\textbf{В этой задаче погрешности оценивать не требуется!} Этой задаче отвечает программа PE2. Задачи про колебания легко решать аналитически, если они описываются линейными уравнениями. Найти нелинейные поправки уже намного сложнее. В этой задаче мы исследуем их численно. Для экспериментального наблюдения нелинейных колебаний можно использовать следующую установку. В центре упругого жгута закреплен магнитный брусок, момент инерции которого $I = 5 \cdot 10^{-5}~\text{кг} \cdot \text{м}^2$. При отклонении бруска от равновесия на угол $x$ (в радианах), на него действует возвращающий момент сил $M(x) = k_1 x + k_3 x^3$, где $k_1 = 6 \cdot 10^{-2} ~\text{Н} \cdot \text{м}$, $k_3 = 4 \cdot 10^{-2}~\text{Н} \cdot \text{м}$. Для возбуждения колебаний на брусок можно воздействовать магнитным полем, которое создается катушками с током (см. рисунок).  В этой задаче мы будем исследовать колебания, численно решая соответствующие дифференциальные уравнения. Для этого вам предоставлена программа. В ней можно задать параметры уравнения и начальные условия. При нажатии на кнопку "Построить численное решение" oна выведет график решения — зависимость координаты от времени для соответствующей части задачи. Отдельные участки этого графика можно увеличивать (для этого нажмите на кнопку под графиком с изображением лупы и всплывающей надписью Zoom to Rectangle, а затем выделить нужный участок графика), чтобы считать значения с нужной точностью. Вернуться к предыдущему виду графика, нажмите на стрелку (<-), а если это не сработает — постройте численное решение заново. Численные данные можно вводить в программу с помощью окон справа. Общий для всех частей блок позволяет задать начальное значение координаты ($x_0$) и ее производной по времени ( скорости $v_0$). Кроме этого, вы можете задать полное время $T$ (в секундах), на котором определено решение (тогда решение будет найдено на интервале времени $0< t В каждой из частей задачи вы можете задать параметры соответствующего уравнения. Смысл этих параметров объясняется в соответствующих частях. Названия переменных приведены рядом с соответствующими полями (Omega — $\Omega$, omega — $\omega$, Epsilon — $\varepsilon$, w0 — $\omega_0$, Gamma — $\gamma$, mu — $\mu$). \textbf{При решении всех пунктов задачи указывайте используемые значения параметров и начальных условий!}
Часть А. Свободные колебания (4 балла)
Запишите уравнение колебаний бруска без учета трения и внешних сил в виде $$ $$ $$ \ddot{x} + \omega_0 ^2 x + \varepsilon x^3 = 0. $$ Укажите численные значения частоты свободных гармонических колебаний малой амплитуды $\omega_0$ и параметра нелинейности $\varepsilon$. \textbf{Далее в этом части мы будем исследовать записанное выше уравнение с найденными вами параметрами!}
Снимите зависимость периода от амплитуды колебаний $T(A)$. Опишите методику (какие начальные условия и времена использовали, по каким формулам определяли период). Исследуйте диапазон амплитуд, при которых период меняется не более чем на 10%. Проведите не менее 15 измерений при различных значениях амплитуды.
При достаточно малых амплитудах зависимость периода от амплитуды имеет вид $$ $$ $$ T = T_0 (1 + \alpha A^n). $$ T = T_0 (1 + \alpha A^n). $$ T = T_0 (1 + \alpha A^n). $$ $$ T = T_0 (1 + \alpha A^n). $$ $$ T = T_0 (1 + \alpha A^n). $$ Здесь $T_0$ — период колебаний малой амплитуды. Определите из ваших данных параметры $\alpha$, $n$.
При достаточно малой амплитуде колебаний зависимость угла от времени имеет вид $$ $$ $$ x = a \cos \omega t + b \cos 3 \omega t. $$ x = a \cos \omega t + b \cos 3 \omega t. $$ x = a \cos \omega t + b \cos 3 \omega t. $$ $$ x = a \cos \omega t + b \cos 3 \omega t. $$ $$ x = a \cos \omega t + b \cos 3 \omega t. $$ Исследуйте зависимость амплитуды гармоники утроенной частоты $b$ от амплитуды колебаний $A$. Исследуйте ту же область амплитуд $A < 0.5$ и определите как можно точнее значение $b$ для 5 различных амплитуд. \textit{Примечание:} Исследуемый эффект достаточно мал. Убедитесь, что вы проводите вычисления и измерения с достаточной точностью, чтобы его качественно наблюдать. При необходимости вы можете уменьшить шаг по времени для численного решения.
Часть B. Вынужденные колебания (3.5 балла) Пусть теперь на магнитный брусок действует внешний момент сил, амплитуда которых задается параметром $f$, частота $\Omega$. Tогда уравнение движения будет иметь вид. $$ \ddot{x} + 2 \gamma \dot {x}+ \omega_0^2 x + \varepsilon x^3 = f \cos \Omega t $$ Здесь мы учитываем еще и вязкое трение, величина которого задается постоянной $\gamma$. В этой части вам неизвестны значения параметров $\omega_0$, $\gamma$ и $\varepsilon$, но вы можете регулировать амплитуду $f$ и частоту приложенного внешнего момента, а также начальные условия.
Известно, что при малых амплитудах $b = \beta A^3$. Определите по вашим данным коэффициент $\beta$.
Как можно точнее определите значения $\omega_0$, $\varepsilon$, $\gamma$. Предположим, что результирующее установившееся колебание можно с разумной точностью описать функцией $$ x(t) = A \cos (\Omega t + \varphi). $$ Тогда величину $\varphi$ будем называть сдвигом фаз колебаний (по отношению к внешнему воздействию). Не ограничивая общности можно считать, что $- \pi < \varphi \leq \pi$.
Выберем значение $f = 25 ~\text{c}^{-2}$. Постройте графики зависимости амплитуды колебаний и сдвига фаз от частоты. Для сравнения на тех же графиках постройте аналогичные теоретические зависимости без учета нелинейности. Когда амплитуда внешнего момента сил $f$ достаточно велика, становятся существенными нелинейные слагаемые. Из-за этого в области вблизи резонанса одному набору параметров $f$, $\Omega$ может отвечать несколько значений амплитуды колебаний. То установившееся колебание, которое фактически установится, зависит от начальных условий. Это аналогично явлению гистерезиса в магнетизме.
Часть C. Параметрические колебания (4.5 балла) Рассмотрим колебания, для которых частота немного меняется со временем (то есть $\mu \ll 1$), они описываются уравнением $$ \ddot{x} +\omega_0^2 (1 + \mu \cos \Omega t)x = 0. $$ При определенных значениях $\mu$ и $\Omega$ амплитуда колебаний будет экспоненциально расти, при каких-то оставаться ограниченной. Используйте в этой части численное значение $\omega_0 = 20 ~\text{c}^{-1}$. До пункта C5 считайте, что трения и нелинейности нет ($\varepsilon = 0$, $\gamma = 0$ в параметрах уравнения в программе).
Выберите значение $f = 80 ~\text{c}^{-2}$. Постройте график зависимости амплитуды результирующих колебаний от частоты. Укажите область частот, в которой наблюдается гистерезис (то есть два значения амплитуды при одной и той же частоте).
Наиболее быстрый рост амплитуды колебаний наблюдается при частоте $\Omega \approx 2 \omega_0$. Определим отклонение от резонансной частоты $\delta = \Omega - 2 \omega_0 $. Амплитуда колебаний будет возрастать, если $\delta$ не слишком велико. На плоскости $\delta$, $\mu$ изобразите область, где амплитуда колебаний растет. Рассматривайте область $\mu \ll 1$, $\delta \ll \omega_0$.
Определите уравнение для границы области $\delta(\mu)$. Запишите уравнение и найдите его параметры.
В области параметрического резонанса зависимость амплитуды от времени имеет вид $A \sim e^{s t}$. Определите зависимость параметра $s$ от относительного изменения частоты $\mu$ и отстройки по частоте $\delta$. Используя численные данные, найдите форму зависимость $s(\mu,\, \delta)$ и определите ее параметры. Подсказка: может быть полезным изучить зависимость $s (\mu)$ при постоянной частоте $\delta$ для нескольких значений $\delta$. При этом зависимость $s^2$ от $\mu^2$ имеет очень простой вид.
Амплитуда колебаний растет также и вблизи области $\Omega \approx \omega_0$, при достаточно малых $\delta = \Omega - \omega_0$. Найдите границы области, при которой возможен рост амплитуды $\delta ( \mu)$. Изобразите эту область на плоскости $\delta$, $\mu$. Определите уравнение этой границы. (Подсказка: зависимость $\delta (\mu)$ имеет степенной вид.) В области резонанса в линейном приближении амплитуда колебаний растет неограниченно. Поэтому амплитуда установившихся колебаний определяется нелинейными слагаемым, и нам нужно рассмотреть полное уравнение $$ \ddot{x} +2 \gamma \dot{x} + \omega_0^2 (1 + \mu \cos \Omega t)x + \varepsilon x^3 = 0. $$
Часть D. Маятник с вязким трением (1 балл) Математический маятник представляет собой груз, закрепленный на невесомом стрежне. Стержень может свободно вращаться вокруг некоторой оси. К маятнику приложен некоторый постоянный момент силы. Тогда угол отклонения маятника от равновесия $x$ удовлетворяет уравнению $$ \ddot{x} + 2 \gamma \dot{x} + \omega_0^2 \sin x = f. $$ Здесь $\omega_0 = 20 \text{с}^{-1}$ — частота малых колебаний, а величина $f$ пропорциональна моменту внешних сил. При достаточно больших значениях $\gamma$ возможен режим движения, при котором маятник вращается с постоянной средней угловой скоростью.
Пусть $\gamma = 0.2 ~\text{c}^{-1}$, $\varepsilon = 450 ~ \text{c} ^{-2}$. Нарисуйте на плоскости $\mu$, $\delta = \Omega - 2 \omega_0$ область, в которой амплитуда колебаний растет. Для $\delta = 0$ и $\mu = 0.05$ найдите амплитуду установившихся колебаний, а также время оцените время, за которое они устанавливаются.
В случае $\gamma = \omega_0/ 2$ найдите минимальное значение $f_0$, при котором возможно такое движение. (Начальный угол отклонения и начальную угловую скорость маятника считайте равными нулю.) При $f- f_0 \ll f_0$ зависимость средней угловой скорости от приложенного момента имеет вид $\langle \omega \rangle \sim (f - f_0)^\alpha$. Найдите значение постоянной $\alpha$.
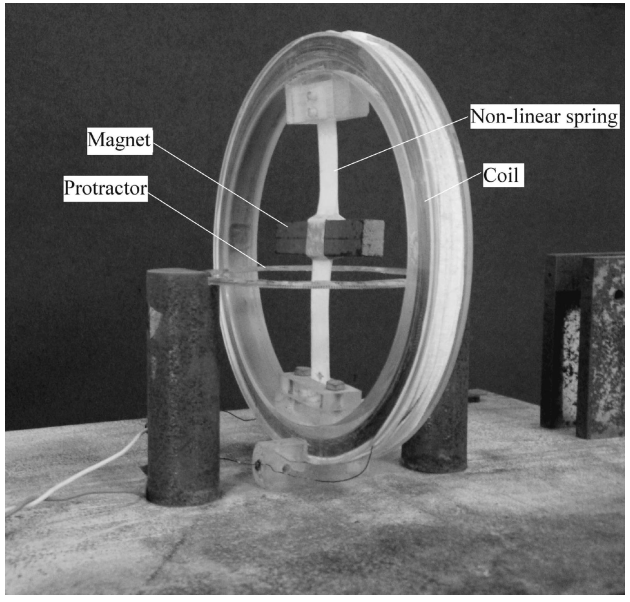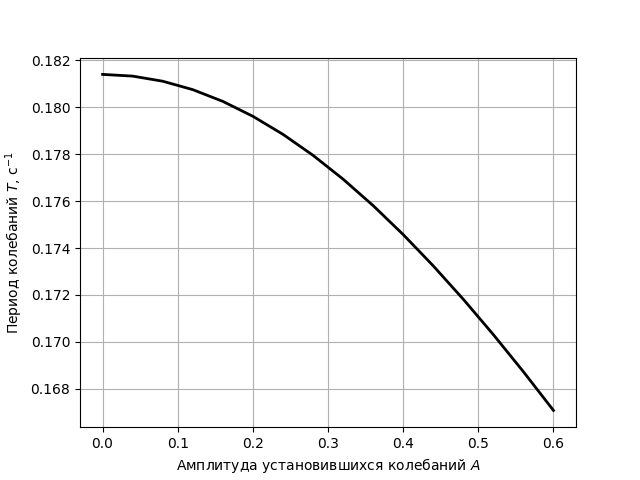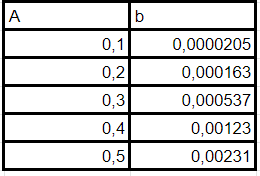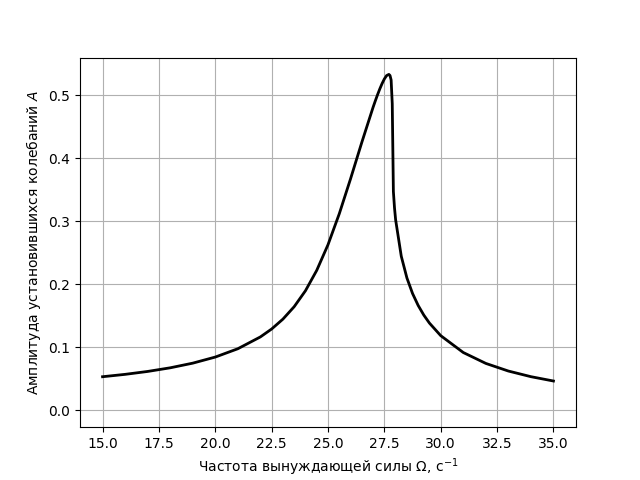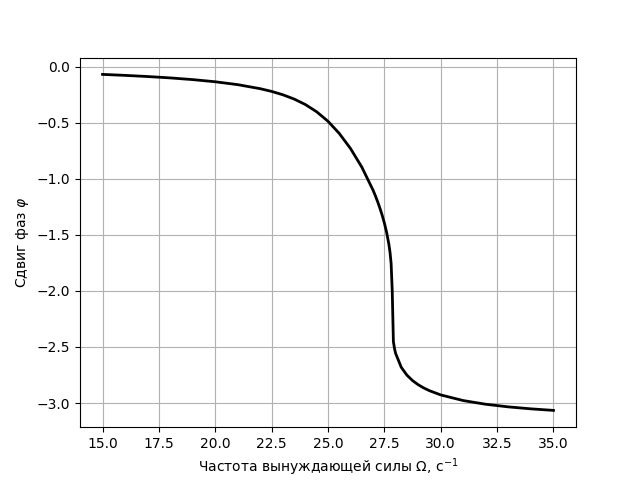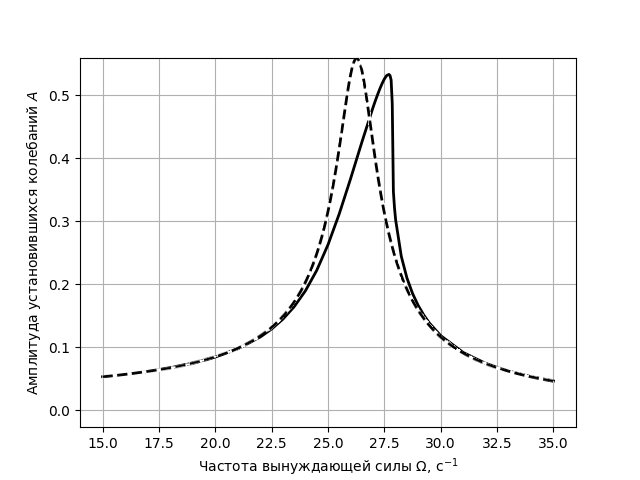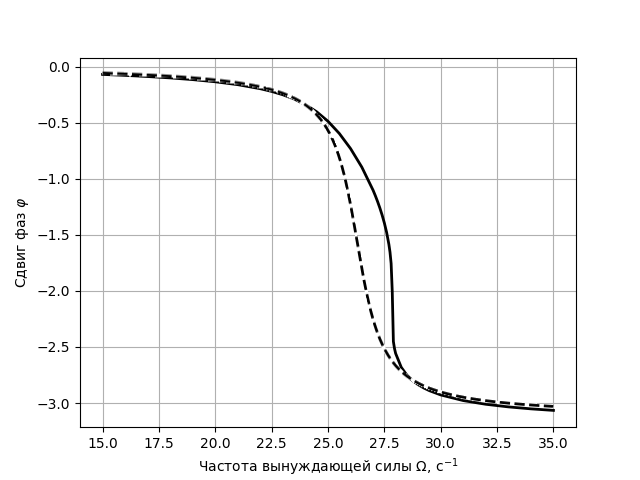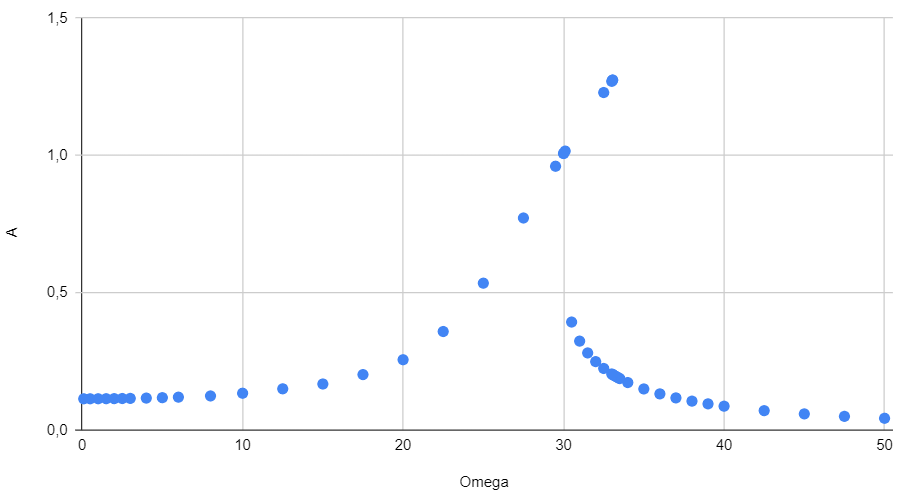
Запишите уравнение колебаний бруска  без учета трения и внешних сил в виде  $$  \ddot{x} +  \omega_0 ^2 x + \varepsilon x^3 = 0.  $$  Укажите численные значения частоты свободных гармонических колебаний малой амплитуды $\omega_0$ и параметра нелинейности $\varepsilon$.
Решение: Уравнение колебаний $$ I \ddot{x} = - k_1 x - k_3 x^3 $$
Ответ: $$ \omega_0 = \sqrt{\frac{k_1}{I}} = 34.64~\text{c}^{-1}; \quad \varepsilon = \frac{k_3}{I} = 800~ \text{с}^{-2}. $$

Снимите зависимость периода от амплитуды колебаний $T(A)$. Опишите методику (какие начальные условия и времена использовали, по каким формулам определяли период). Исследуйте диапазон амплитуд, при которых период меняется не более чем на 10%. Проведите не менее 15 измерений при различных значениях амплитуды.
Решение: Зададим в качестве начального условия $x_0 = A, \; v_0 = 0$, тогда амплитуда колебаний будет равна $A$. Период колебаний можно определить, измерив положение одного из следующих максимумов или нулей зависимости $x(t)$. График зависимости периода от амплитуды приведен выше.
Ответ: Зададим в качестве начального условия $x_0 = A, \; v_0 = 0$, тогда амплитуда колебаний будет равна $A$. Период колебаний можно определить, измерив положение одного из следующих максимумов или нулей зависимости $x(t)$. График зависимости периода от амплитуды приведен выше.

При достаточно малых амплитудах зависимость периода от амплитуды имеет вид  $$  T = T_0 (1 + \alpha A^n).  $$  Здесь $T_0$ — период колебаний малой амплитуды.  Определите из ваших данных параметры $\alpha$, $n$.
Решение: Построим график зависимости $\ln( (T_0 -T)/T_0)$ от $\ln A$. Из него найдем Заметим, что квадратичная зависимость периода от амплитуды работает тем точнее, чем меньше амплитуда. Если использовать слишком большие амплитуды, эффективное значение показателя степени окажется меньше.
Ответ: $ n \approx 2, \alpha -0.25 $  Заметим, что квадратичная зависимость периода от амплитуды работает тем точнее, чем меньше амплитуда. Если использовать слишком большие амплитуды, эффективное значение показателя степени окажется меньше.

При достаточно малой амплитуде колебаний зависимость угла от времени имеет вид  $$  x = a \cos \omega t + b \cos 3 \omega t.  $$  Исследуйте зависимость амплитуды гармоники утроенной частоты $b$ от амплитуды колебаний $A$. Исследуйте ту же область амплитуд $A < 0.5$ и определите как можно точнее значение $b$ для 5 различных амплитуд.   \textit{Примечание:} Исследуемый эффект достаточно мал. Убедитесь, что вы проводите вычисления и измерения с достаточной точностью, чтобы его качественно наблюдать. При необходимости вы можете уменьшить шаг по времени для численного решения.
Решение: Используя формулу $\cos 3 \omega t = 4 \cos^3 \omega t - 3 \cos \omega t$, представим зависимость координаты от времени в виде $$ x = (a - 3 b) \cos \omega t + 4 b \cos^3 \omega t. $$ Таким образом, зависимость $x/\cos \omega t$ от $\cos^2 \omega t$ линейна, причем коэффициент наклона графика равен $4b$. Для линеаризации нужно точно знать значение частоты колебаний при данной амплитуде $A = a + b$. При этом можно считать $b \ll a$, поэтому $a \approx A$. Для амплитуд $A = 0.1;\, 0.2;\, 0.3;\, 0.4 ;0.5.$ точно измеряем несколько точек на первой четверти периода зависимости $x(t)$ и получаем отсюда значения $b$.

Известно, что при малых амплитудах $b = \beta A^3$. Определите по вашим данным коэффициент $\beta$.
Решение: Построим график найденной в прошлом пункте зависимости в координатах, в которых она линейна (например $b$ от $A^3$). Отсюда найдем $ \beta = 0.019 $. Для сравнения теоретическое значение $\beta = \varepsilon /32 \omega_0^2 \approx 0.0208$. Отличие связано в первую очередь с тем, что при конечных амплитудах нужно учитывать поправки высшего порядка, которые при $A = 0.5$ уже не совсем пренебрежимы.
Ответ: $$ \beta = 0.019 $$

Как можно точнее определите значения $\omega_0$, $\varepsilon$, $\gamma$.
Решение: Значение $\omega_0 = 2\pi/T_0$ можно найти, измерив период свободных колебаний (положив величину внешнего момента равной нулю), а коэффициента $\gamma$ — по затуханию колебаний (нужно выбрать амплитуду колебаний так, чтобы их можно было считать линейными). Амплитуда колебаний зависит от времени как $A = A_0 e^{- \gamma t}$, $\gamma = - \frac{1}{t} \ln \frac{A}{A_0}$. Для определения коэффициента перед нелинейным слагаемым приложим силу нулевой частоты (то есть постоянную) и найдем установившееся значение смещения $A$. Тогда $\varepsilon = \frac{f - \omega_0 A}{A^3}$.
Ответ: $$ \omega_0= 26.3 ~\text{c}^{-1}; \quad \gamma = 0.85 ~\text{c}^{-1}; \quad \varepsilon = 360 ~\text{c}^{-2}. $$

Выберем значение $f = 25 ~\text{c}^{-2}$. Постройте графики зависимости амплитуды колебаний и сдвига фаз от частоты. Для сравнения на тех же графиках постройте  аналогичные теоретические зависимости без учета нелинейности.
Решение: Будем задавать различные значения частоты внешнего момента и измерять отвечающие им значения амплитуды колебаний и фазы. Измерить амплитуду можно непосредственно. Для измерения фазы точно определим положения нескольких максимумов по времени $t_n$. Зависимость смещения от времени имеет вид $$ x = A \cos \omega (t - t_n), $$ поэтому фаза колебаний равна $\varphi = - \omega t_n$. Вычитая отсюда целое кратное $2 \pi$ можно получить фазу в указанном в условии диапазоне. Строим графики полученных зависимостей и видим, что из-за нелинейности положение резонансного максимума сместилось в область больших частот, а его форма деформировалась.

Выберите значение $f = 80 ~\text{c}^{-2}$. Постройте график зависимости амплитуды результирующих колебаний от частоты.  Укажите область частот, в которой наблюдается гистерезис (то есть два значения амплитуды при одной и той же частоте).
Решение: Аналогично предыдущему пункту измеряем зависимость амплитуды от частоты. Если идти в сторону увеличения частоты колебаний (и использовать большое значение $x_0$), можно заметить, что при некоторой частоте амплитуда изменяется скачком. Если же идти со стороны больших частот и использовать маленькие начальные $x_0$, то амплитуда при некоторой частоте увеличится скачком. При этом будет область частот, в которой в зависимости от начальных условий будет два возможных значения амплитуды. При значении $f$ из условия эта область примерно $\Omega \in [30.5,\, 33] ~\text{с}^{-1}$.
Ответ: Область гистерезиса $\Omega \in [30.5,\, 33] ~\text{с}^{-1}$

Наиболее быстрый рост амплитуды колебаний наблюдается при частоте  $\Omega \approx 2 \omega_0$.  Определим отклонение от резонансной частоты $\delta = \Omega - 2 \omega_0 $.  Амплитуда колебаний будет возрастать, если   $\delta$ не слишком велико.  На плоскости $\delta$, $\mu$ изобразите  область, где амплитуда колебаний растет.  Рассматривайте область $\mu \ll 1$, $\delta \ll \omega_0$.
Решение: Будем задавать различные значения $\delta $ (а значит и $\Omega$) и $\mu$. В области вблизи резонанса хорошо виден экспоненциальный рост амплитуды, а при больших отклонениях по частоте амплитуда периодически меняется. Для каждого значения $\mu$ можно подобрать соответствующую граничную частоту и таким образом построить границу области резонанса.
Ответ: Область, ограниченная двумя прямыми $\delta = \pm \mu \omega_0/2$.

Определите уравнение для границы области $\delta(\mu)$. Запишите уравнение и найдите его параметры.
Решение: Из рисунка в предыдущем пункте видно, что граница имеет вид двух прямых. Измерив на этих прямых координаты нескольких точек, найдем их уравнения.
Ответ: $$ \delta = \pm (\omega_0 /2) \mu = \pm 10 \mu $$

В области параметрического резонанса зависимость амплитуды от времени имеет вид $A \sim e^{s t}$. Определите зависимость параметра $s$ от относительного изменения частоты  $\mu$ и  отстройки по частоте $\delta$. Используя численные данные, найдите форму зависимость $s(\mu,\, \delta)$ и определите ее параметры.   Подсказка: может быть полезным изучить зависимость $s (\mu)$ при постоянной частоте $\delta$ для нескольких значений $\delta$. При этом зависимость $s^2$ от $\mu^2$ имеет очень простой вид.
Решение: При нескольких значениях $\delta$ построим графики зависимости $s^2$ от $\mu^2$. Видим, что эти зависимости линейны, причем коэффициенты наклона графиков одинаковы (и равны $\omega_0^2/4 = 100 ~\text{c} ^{-1}$), а постоянный член равен $- \delta ^2$.
Ответ: $$ s = \sqrt{\omega_0^2 \mu^2 /4 - \delta^2} = \sqrt{100 \mu^2 - \delta^2} $$

Амплитуда колебаний растет также и вблизи области $\Omega \approx \omega_0$, при достаточно малых $\delta = \Omega - \omega_0$. Найдите границы области, при которой возможен рост амплитуды $\delta ( \mu)$. Изобразите эту область на плоскости $\delta$, $\mu$. Определите уравнение этой границы. (Подсказка: зависимость $\delta (\mu)$ имеет степенной вид.)
Решение: Аналогично части C1 наблюдаем, что есть область, в которой амплитуда колебаний экспоненциально растет. Границы этой области теперь не прямые. Измерив на них координаты несколько точек убеждаемся, что границы — параболы. Их уравнения имеют вид $\delta = \mu^2 \omega_0/32$ и $\delta = - 5 \mu^2 \omega_0 /32$
Ответ: Область, ограниченная двумя параболами.

Пусть $\gamma = 0.2 ~\text{c}^{-1}$, $\varepsilon = 450 ~ \text{c} ^{-2}$.  Нарисуйте на плоскости $\mu$, $\delta = \Omega - 2 \omega_0$ область, в которой амплитуда колебаний растет. Для $\delta = 0$ и $\mu = 0.05$ найдите амплитуду установившихся колебаний, а также время оцените время, за которое они устанавливаются.
Решение: Амплитуда будет расти, если скорость роста за счет модуляции частоты будет выше скорости затухания за счет трения, то есть $s > \gamma$. Значит эта область ограничена гиперболой $$ \mu^2 \omega_0^2/4 - \delta^2 > \gamma^2. $$ Это можно понять из результата пункта C3 или наблюдать численно. Рост амплитуды колебаний наблюдается, только если начальная амплитуда достаточно мала. При заданных в условии параметрах устанавливается значение установившейся амплитуды колебаний $A \approx 0.13$ за время $t \approx 50 ~\text{с}$ (точное время зависит от начальных условий).
Ответ: $$ A \approx 0.13 ;\; t \approx 50 ~\text{с}. $$

В случае $\gamma =  \omega_0/ 2$ найдите минимальное значение $f_0$, при котором возможно такое движение. (Начальный угол отклонения и начальную угловую скорость маятника считайте равными нулю.)  При $f- f_0 \ll f_0$ зависимость средней угловой скорости от приложенного момента имеет вид $\langle \omega \rangle  \sim (f - f_0)^\alpha$.  Найдите значение постоянной $\alpha$.
Решение: Увеличивая значение $f$ заметим, что линейный рост угла отклонения начинается с $f_0 = 400 ~\text{с}^{-2}$. (Можно и теоретически показать, что рост начинается с $f_0 = \omega_0^2$.) Снимем зависимость средней частоты от $f$ вблизи порогового значения $f_0$. Заметим, что угловая скорость скачком приобретает конечное значение $\langle \omega \rangle \approx 10 c^{-1}$ и достаточно слабо зависит от приложенной силы. Поэтому показатель степени $\alpha \approx 0$
Ответ: $$ f_0 = 400 ~\text{с}^{-2} ;\quad \alpha \approx 0. $$
Темы:
PE, Механика, Колебания, Сборы XY, Y, 2022, Параметрические колебания, Уравнение колебаний, Затухание, Вынужденные колебания